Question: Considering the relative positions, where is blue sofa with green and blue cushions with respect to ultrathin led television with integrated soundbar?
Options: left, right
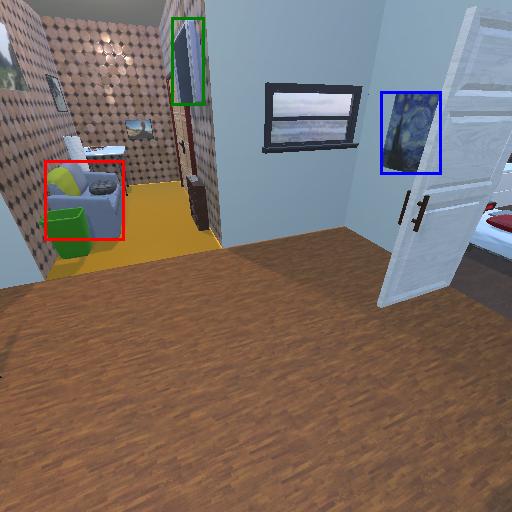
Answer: left